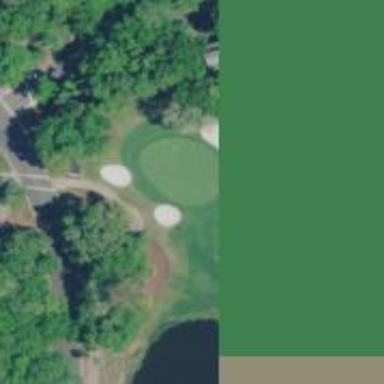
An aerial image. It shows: View of golf hole.